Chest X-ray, AP view. Patient: 69 years old, sex M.
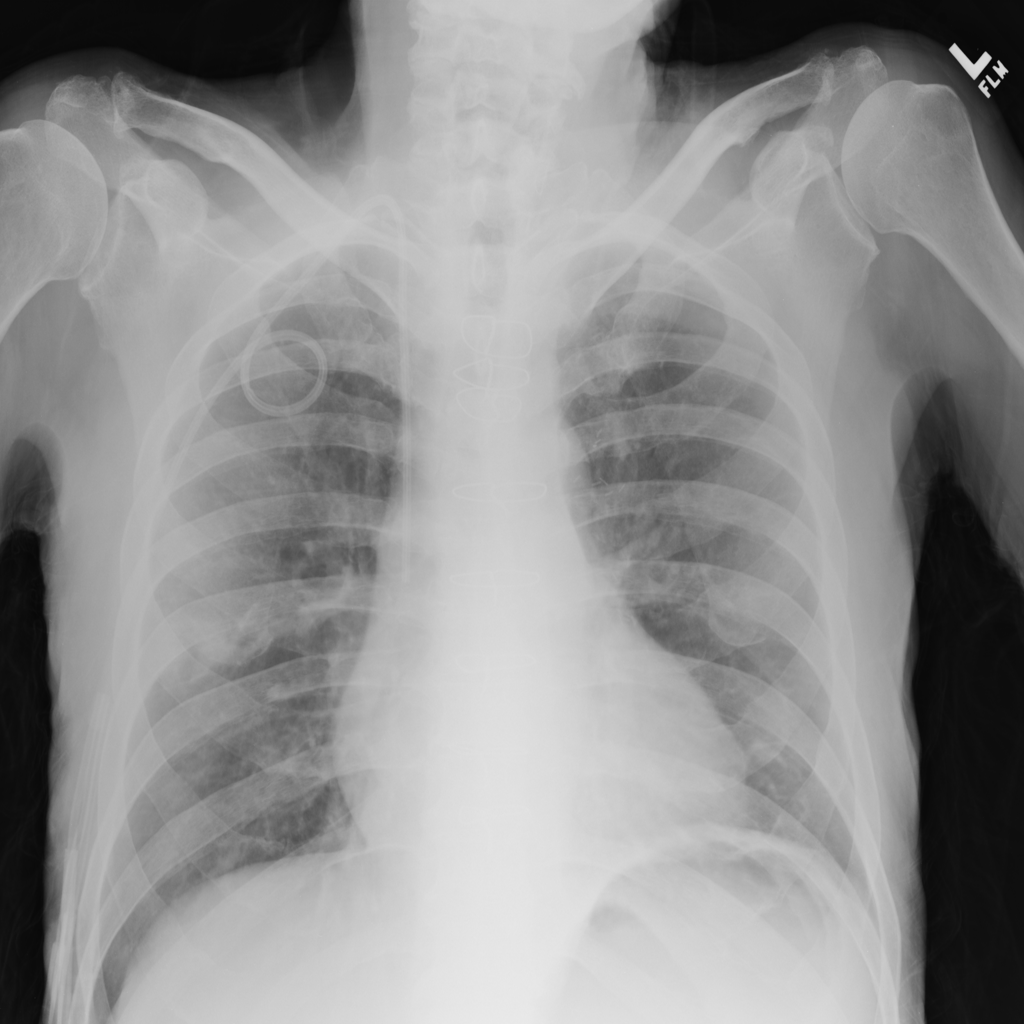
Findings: No Finding